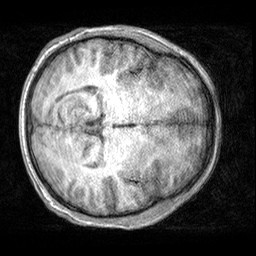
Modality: T1w
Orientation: axial
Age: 19
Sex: male
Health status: healthy
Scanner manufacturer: siemens
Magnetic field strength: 3 T
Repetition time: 2.3 s
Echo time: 0.00303 s